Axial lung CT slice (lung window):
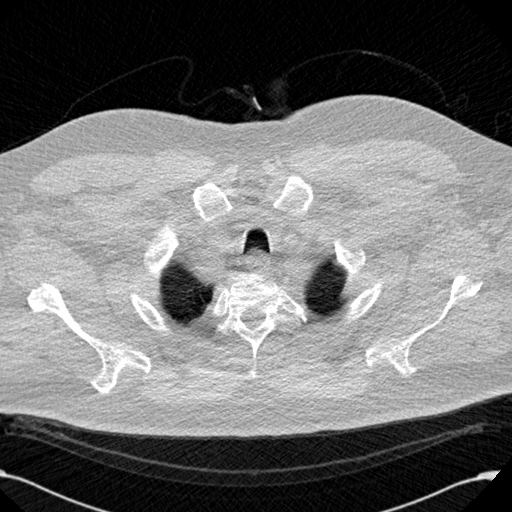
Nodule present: no